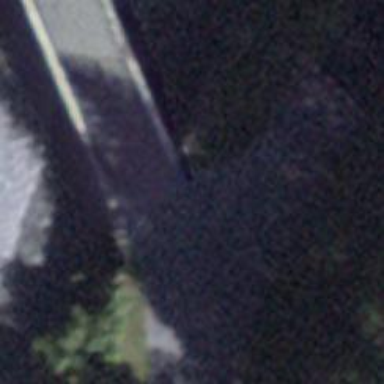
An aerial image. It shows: Unpaved unclassified road crossing paved bridge.